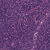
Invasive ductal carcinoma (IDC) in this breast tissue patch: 0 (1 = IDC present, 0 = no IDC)